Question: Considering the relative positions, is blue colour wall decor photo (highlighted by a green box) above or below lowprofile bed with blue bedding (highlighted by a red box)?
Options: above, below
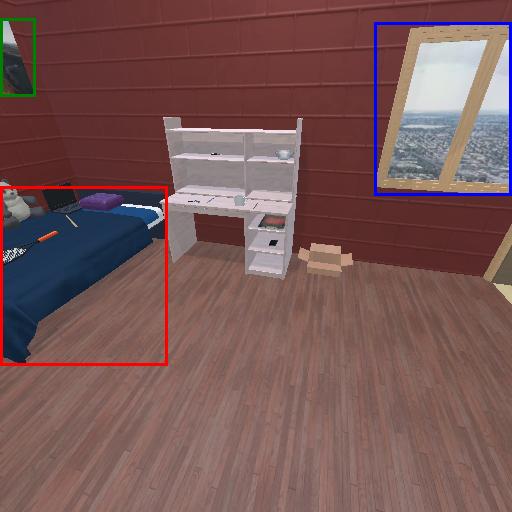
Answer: above